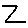
Label: zigzag